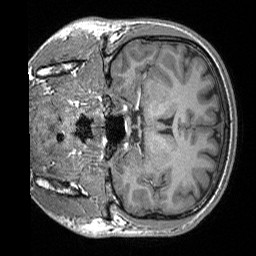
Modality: T1w
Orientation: coronal
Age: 21
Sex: male
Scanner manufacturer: siemens
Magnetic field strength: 3 T
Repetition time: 1.56 s
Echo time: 0.00207 s